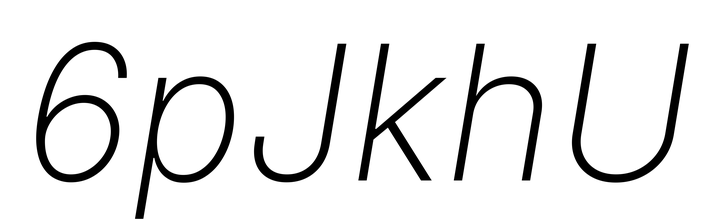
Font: Inter-Italic_ExtraLight_Italic